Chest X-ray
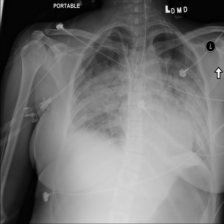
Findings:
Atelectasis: negative
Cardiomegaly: negative
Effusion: negative
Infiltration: negative
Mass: negative
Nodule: negative
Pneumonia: negative
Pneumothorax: negative
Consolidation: negative
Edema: negative
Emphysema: negative
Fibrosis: negative
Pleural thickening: negative
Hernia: negative